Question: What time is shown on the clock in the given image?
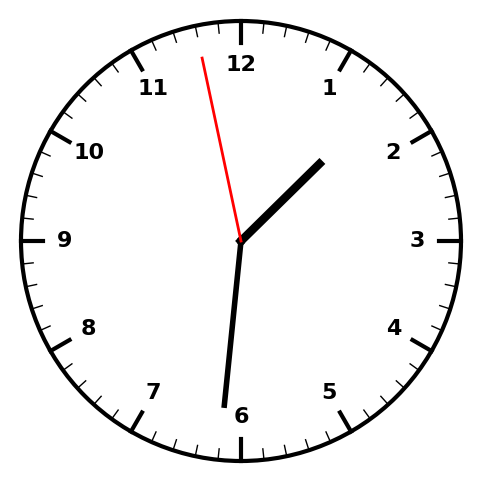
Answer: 01:30:58